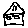
Label: house